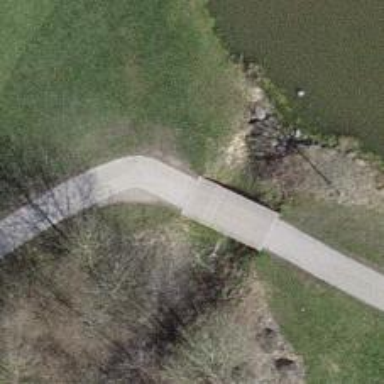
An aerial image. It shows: Path bridge with paving stones surface.